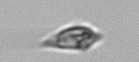
Label: Oxytoxum